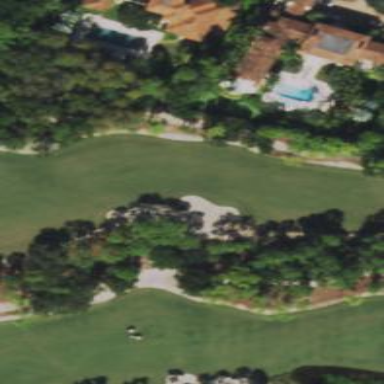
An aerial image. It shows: Grassy area designated as golf fairway.